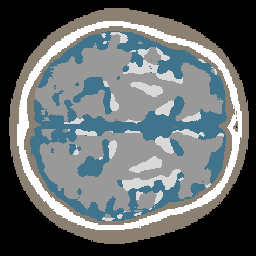
Label: no_lesion